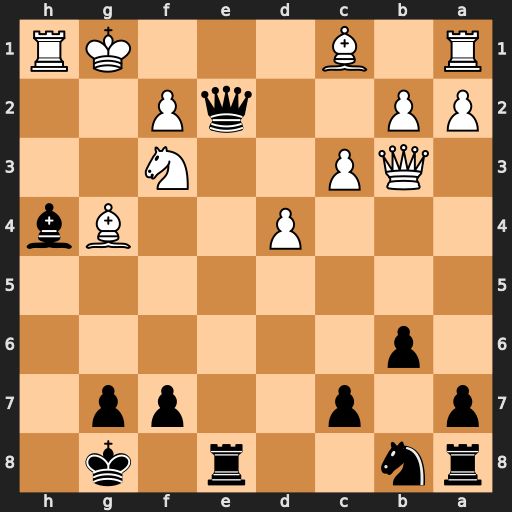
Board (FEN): rn2r1k1/p1p2pp1/1p6/8/3P2Bb/1QP2N2/PP2qP2/R1B3KR
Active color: b
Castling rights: -
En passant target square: -
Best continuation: Qxf2#